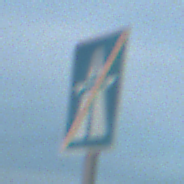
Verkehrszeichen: EndeAutbahn
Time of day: SunriseSunset
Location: Outdoor (Beach)
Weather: PartlyCloudy
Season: NotSpecified
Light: Natural